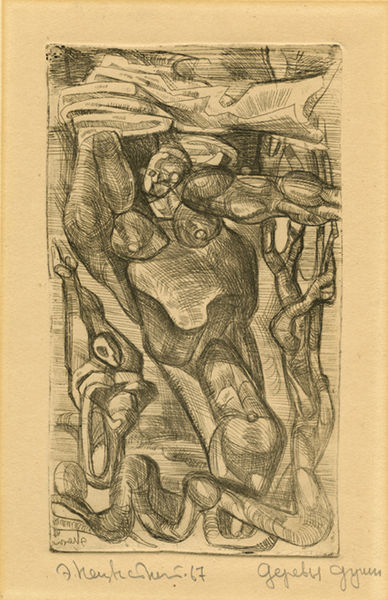
Titel: The Tree of the Soul, The Tree of the Soul
Künstler: Ernst Neizvestnyi (Neizvestny)
Standort: Amherst (Massachusetts, USA)
Institution: Mead Art Museum, Amherst College
Schlagwörter: people, women, naked, nude, rocks, trees, paper, black and white, sketch, abstract, ink, pencil, breasts, bodies, russian, fat, l, boobs, 1967, overweight, volouptious